Question: When POSTing data to a third-party payment provider, I usually serialize an MVC model which represents the fields. I have used this technique many times and has worked perfectly.
However now I am faced with this specification:

Note that the field names contain square brackets. I can't work out how to include the full field name in my model properties, currently the model looks like this:
'''
public string action { get; set; }
public string api_key { get; set; }
public string RetailerUniqueRef { get; set; }
public string InstallationID { get; set; }
public float Price { get; set; }
public string Description { get; set; }
public string Code { get; set; }
public float Deposit { get; set; }
public string SchemeCode { get; set; }
'''
As you can see, the property names are only part of the field names. If I add the square brackets like so:
'''
public string identification[api_key] { get; set; }
'''
This fails as the compiler quite rightly thinks it's an array.
How can I include the square brackets in the property names, or is there another way round this?
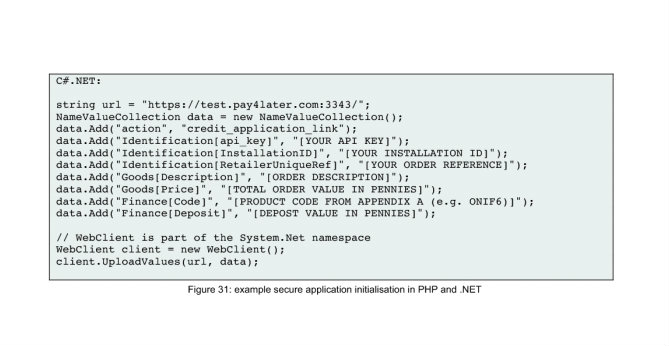
Answer: Perhaps you could use some form of attribute to mark up your property then use reflection to get the name. However in the example you have provided the 'data' object is a 'NameValueCollection' with the key being a string, meaning there is no need to do so or even use the property name.
I suspect that you will need to do something like this:-
'''
var foo = new Foo();
foo.ApiKey = "SomeRandomApiKeySetByTheProvider";
foo.Code = "ONIF6";
var data = new NameValueCollection();
data.Add("Identification[api_key]", foo.ApiKey);
...
data.Add("Finance[Code]", foo.Code);
'''